Question: '''
<input x-webkit-speech />
'''
Gives in webkit browsers:

Is there a way to to trigger the mic click with javascript ?
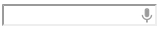
Answer: Not at this time.
You can visit <URL> and leave a suggestion for them to add this in the future.